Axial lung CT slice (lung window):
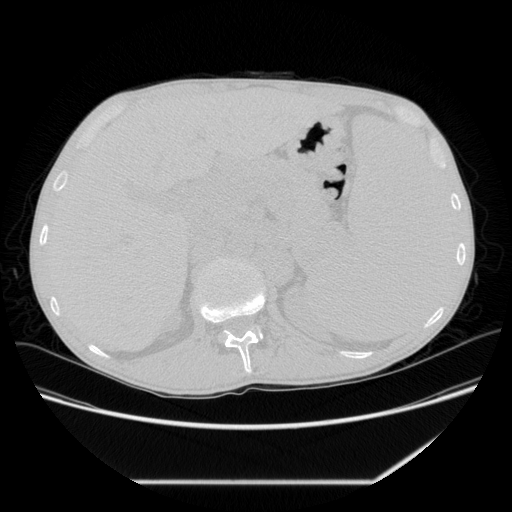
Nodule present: no